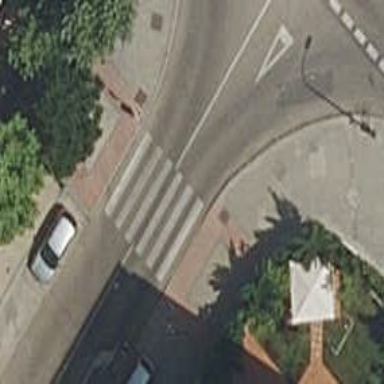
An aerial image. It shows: Uncontrolled crossing on the road.